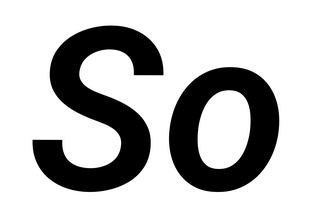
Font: Roboto-Italic_SemiBold_Italic